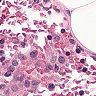
Metastatic tissue present: no